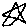
Label: star